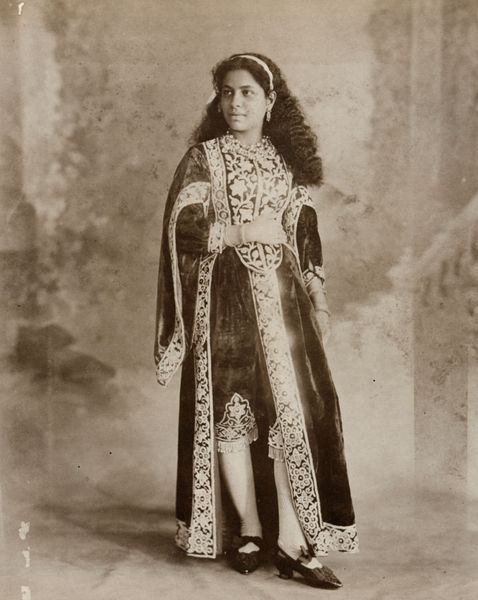
Titel: Indische Schönheit im Viktorianischen Mogul-Kostüm
Künstler: Raja Lala Deen Dayal
Schlagwörter: dunkel, hand, schatten, umhang, weiß, gelb, mädchen, braun, brust, frau, frisur, grau, haar, hell, hintergrund, kleid, licht, mund, nase, ohr, ohrring, schmuck, schwarz, stirn, blick, dame, gürtel, fest, mode, muster, ornament, schleife, hose, jung, arm, arme, augen, band, bluse, falten, gesicht, kleidung, mensch, samt, spitze, stehen, ärmel, hals, hände, portrait, porträt, boden, auge, bestickt, fransen, gewand, gold, haare, kostüm, mantel, stickerei, adel, gewänder, kind, ohrringe, schleifen, haarreif, lippen, locken, ohren, prinzessin, beine, lächeln, taille, bein, brüste, füße, süden, haltung, schuhe, hosen, afrika, kette, haarband, sepia, bordüre, braut, ornamente, verzierung, robe, glänzen, socken, kontrapost, edel, waden, halskette, exotisch, foto, fotografie, photographie, strümpfe, interieur, fuss, orientalisch, links, glitzer, schwarz-weiss, künstlerin, brokat, ganzkörper, photo, verziert, tracht, armband, armreif, flamenco, zigeunerin, halbprofil, oberteil, hüfte, strumpfhose, absätze, adelig, strumpfhosen, königin, absatz, femme, lackschuhe, standbein, abzug, fotographie, indien, cheveux, persien, verzierungen, fotografi, schimmernd, verziehrung, hosenbein, hosenbeine, broderie, fille, costume, prachtvoll, harre, heiraten, orient, jeune, zufrieden, verziehrungen, zwanziger jahre, dress, habit, langes haar, kete, robes, kamera, studioaufnahme, chaussure, russischer fotograf, traditionell, absatzschuhe, latina, zwnaziger, studio, östlich, haarreifen, chaussures, ede, woman, exotique, weisse strümpfe, bijoux, jolie, sari, indienne, boucles d'oreilles, souliers, princess, beautiful, rich, bracelets, phtographie